Question: Say, I am using python and the matplotlib-venn package to create some Venn diagrams. However, I wanted to include a labeled point inside one of the circles. That way I can show that point 'x' is an element of a set 'A'. Is there a way to simply add a point to a diagram in matplotlib-venn?
EDIT: I added a little picture to demonstrate.

Minimal Working Example:
This code will just create the venn diagram but without the point
'''
from matplotlib import pyplot as plt
import numpy as np
from matplotlib_venn import venn2
plt.figure(figsize=(4,4))
v = venn2(subsets = (3, 2, 1))
plt.show()
'''
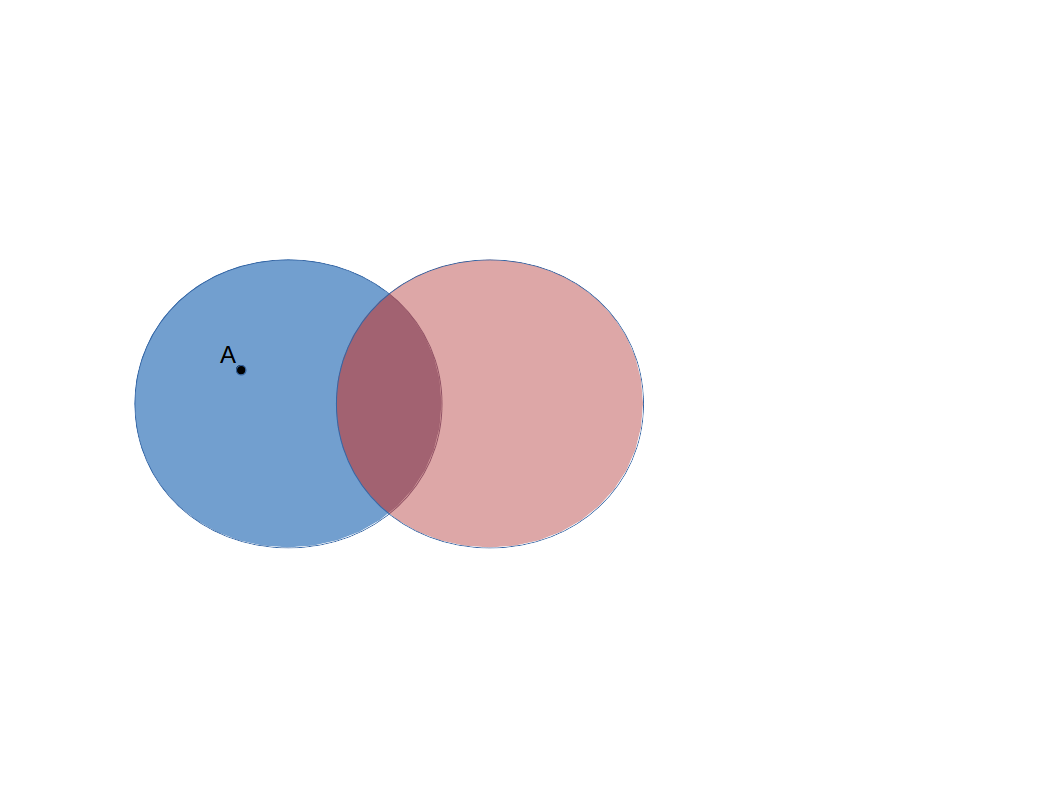
Answer: The Venn diagram is centered at x,y = 0,0. Just plot your point at the desired x,y.
'''
from matplotlib import pyplot as plt
from matplotlib_venn import venn2
plt.figure(figsize=(4,4))
v = venn2(subsets = (3, 2, 1))
plt.axhline(0, linestyle='--')
plt.axvline(0, linestyle='--')
plt.plot(-0.5,0.2,'bo')
plt.text(-0.6,0.2, 'A')
plt.show()
'''